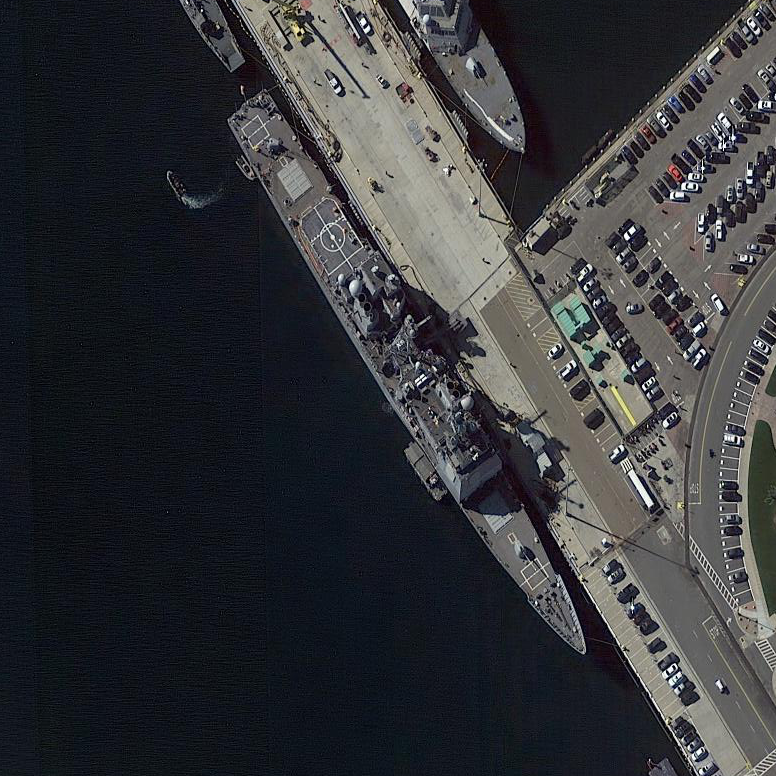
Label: cruiser